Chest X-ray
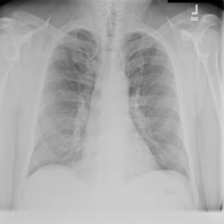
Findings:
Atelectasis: negative
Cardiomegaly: negative
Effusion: negative
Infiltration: negative
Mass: negative
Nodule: negative
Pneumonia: negative
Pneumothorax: negative
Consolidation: negative
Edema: negative
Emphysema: negative
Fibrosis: negative
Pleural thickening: negative
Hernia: negative